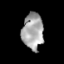
Tissue: skin
Cell type: Epithelial cells
Senescence score: 0.2864
Nuclear area (px): 750
Mean DAPI intensity: 165.667